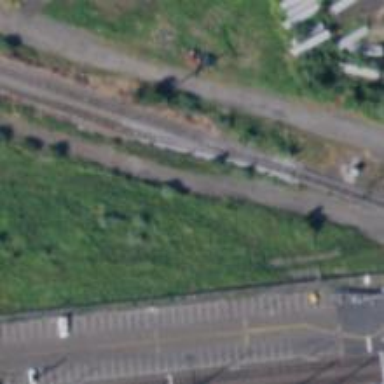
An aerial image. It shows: Railway track.